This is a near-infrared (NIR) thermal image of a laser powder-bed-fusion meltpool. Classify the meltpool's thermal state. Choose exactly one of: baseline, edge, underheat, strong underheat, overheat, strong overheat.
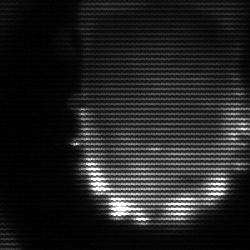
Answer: baseline